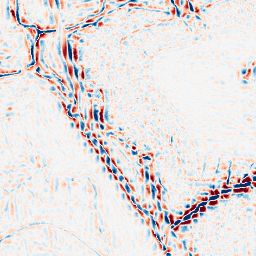
Category: wavelet
Decomposition family: wavelet_dwt
Decomposition parameters: wavelet: sym4
level: 3
Upsampling method: cubic_catmull_rom
Upsampling parameters: scale: 4
Upsampling scale: 4